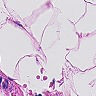
Metastatic tissue present: no